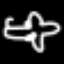
Label: airplane